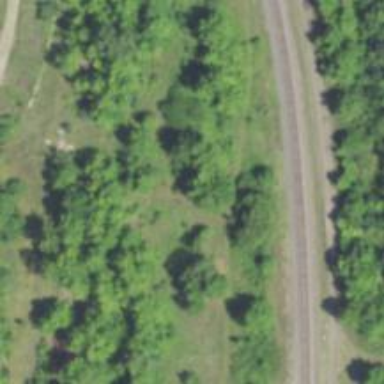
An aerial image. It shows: Abandoned railway.